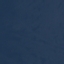
Label: SeaLake